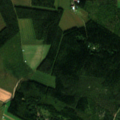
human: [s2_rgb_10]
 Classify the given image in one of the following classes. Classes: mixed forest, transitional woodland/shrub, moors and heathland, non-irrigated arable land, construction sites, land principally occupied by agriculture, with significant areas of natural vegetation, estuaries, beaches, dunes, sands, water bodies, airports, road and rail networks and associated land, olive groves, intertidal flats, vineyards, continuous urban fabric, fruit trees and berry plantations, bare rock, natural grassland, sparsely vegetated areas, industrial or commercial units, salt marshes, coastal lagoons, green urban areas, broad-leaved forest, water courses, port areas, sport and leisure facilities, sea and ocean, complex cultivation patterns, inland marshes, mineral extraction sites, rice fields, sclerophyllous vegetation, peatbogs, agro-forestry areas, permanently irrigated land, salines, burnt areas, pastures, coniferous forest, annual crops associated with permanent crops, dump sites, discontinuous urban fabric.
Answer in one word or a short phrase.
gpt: non-irrigated arable land, land principally occupied by agriculture, with significant areas of natural vegetation, coniferous forest, mixed forest